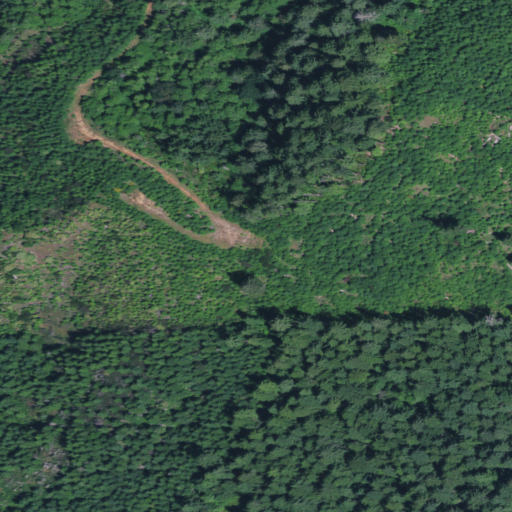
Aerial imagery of mountain in Oregon named Samison Mountain containing evergreen forest and mixed forest